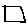
Label: square